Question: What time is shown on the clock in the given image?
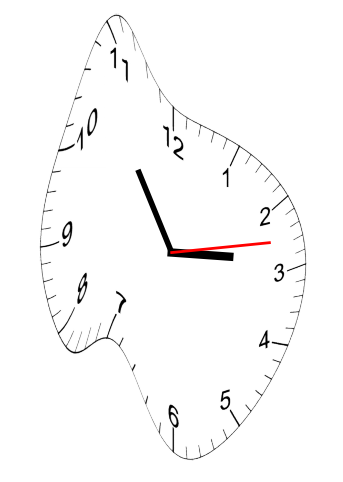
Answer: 02:54:13